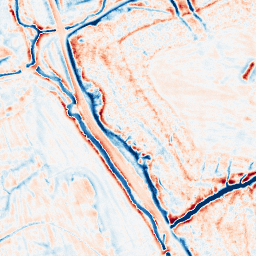
Category: edge_preserving
Decomposition family: bilateral
Decomposition parameters: d: 15
sigma_color: 100
sigma_space: 100
Upsampling method: sinc_hamming
Upsampling parameters: scale: 4
kernel_size: 16
Upsampling scale: 4